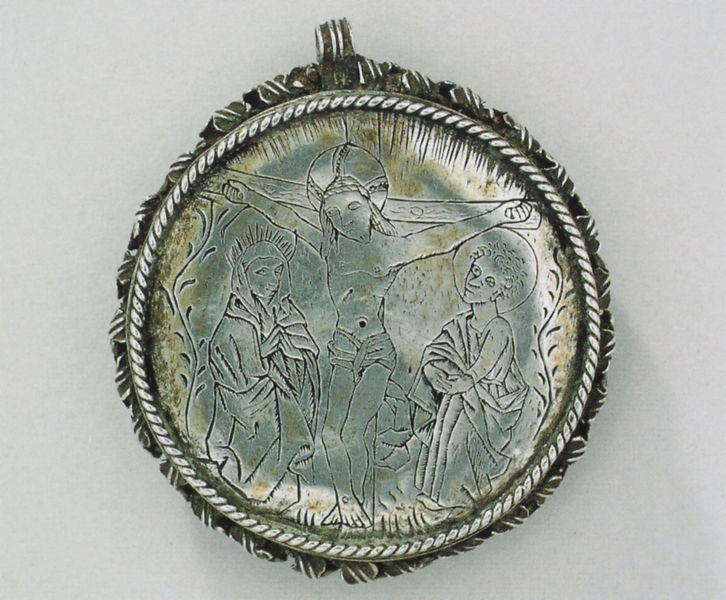
Titel: Agnus-Dei-Kapsel
Standort: Quedlinburg (EU - D - Sachsen-Anhalt)
Schlagwörter: nackt, ornament, johannes, pflanze, rund, metall, nagel, kreuz, stich, ranke, heiligenschein, anhänger, christus, jesus, kreuzigung, heilig, maria, petrus, nippel, ritzung